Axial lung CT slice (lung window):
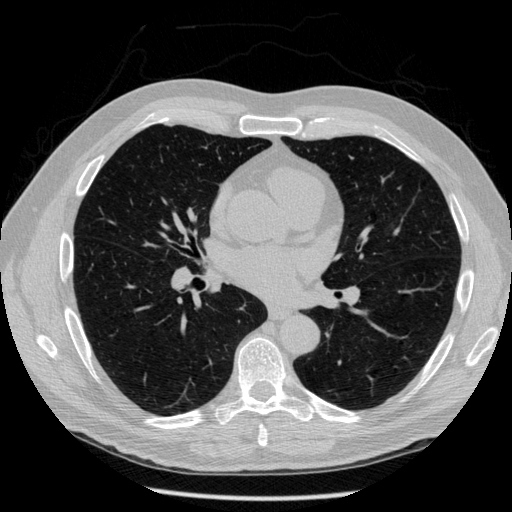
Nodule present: no